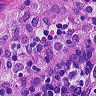
Metastatic tissue present: no